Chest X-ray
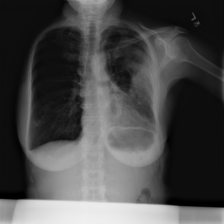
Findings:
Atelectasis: negative
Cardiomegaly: negative
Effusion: negative
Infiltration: negative
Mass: negative
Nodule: negative
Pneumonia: negative
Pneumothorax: negative
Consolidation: negative
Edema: negative
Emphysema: negative
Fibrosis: negative
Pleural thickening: negative
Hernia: negative